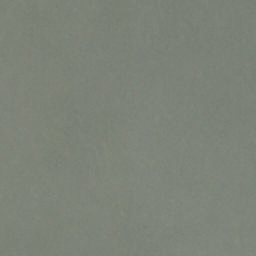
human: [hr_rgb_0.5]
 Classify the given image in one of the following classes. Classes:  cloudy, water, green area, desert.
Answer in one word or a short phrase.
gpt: cloudy